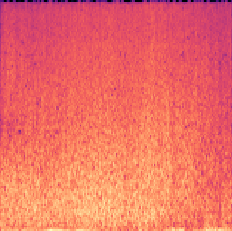
Sound class: Sea waves